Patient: sex M, age 35
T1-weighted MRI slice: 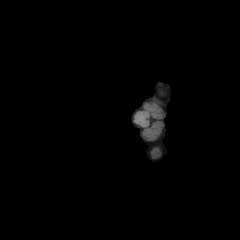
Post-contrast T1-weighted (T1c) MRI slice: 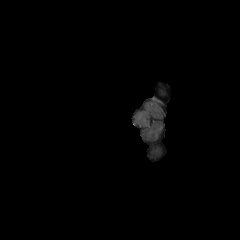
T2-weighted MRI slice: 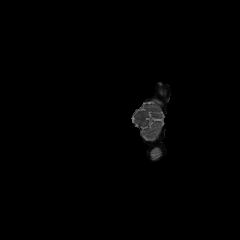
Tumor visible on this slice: no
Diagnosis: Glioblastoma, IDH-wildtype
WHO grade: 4